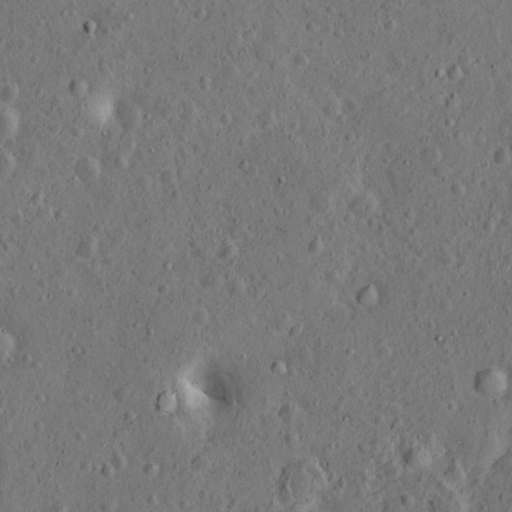
Objects detected: cone